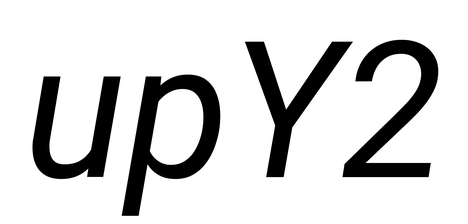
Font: Roboto-Italic_Italic